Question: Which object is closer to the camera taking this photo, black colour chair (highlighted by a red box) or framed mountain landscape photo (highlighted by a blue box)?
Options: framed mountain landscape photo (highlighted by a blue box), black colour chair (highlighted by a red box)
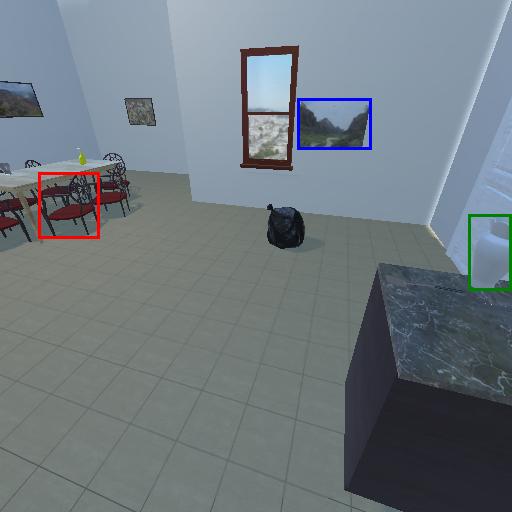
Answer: framed mountain landscape photo (highlighted by a blue box)